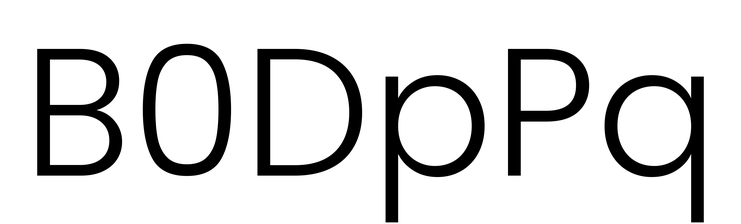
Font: Poppins-Light